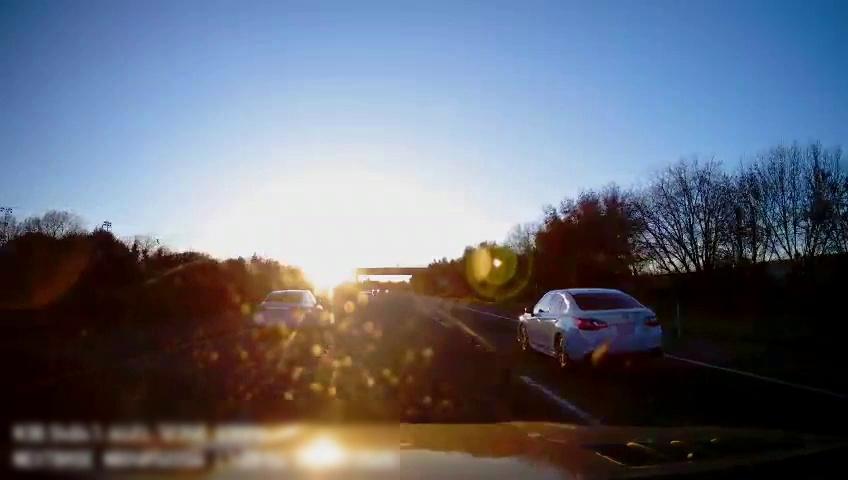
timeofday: Day
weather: Sunny
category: Drivable Space
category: Vehicles | Car
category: Vehicles | SUV
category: Vehicles | SUV
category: Lanes | Alternate Lane
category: Lanes | Current Lane
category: Lanes | Current Lane
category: Lanes | Alternate Lane